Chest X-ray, AP view. Patient: 31 years old, sex F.
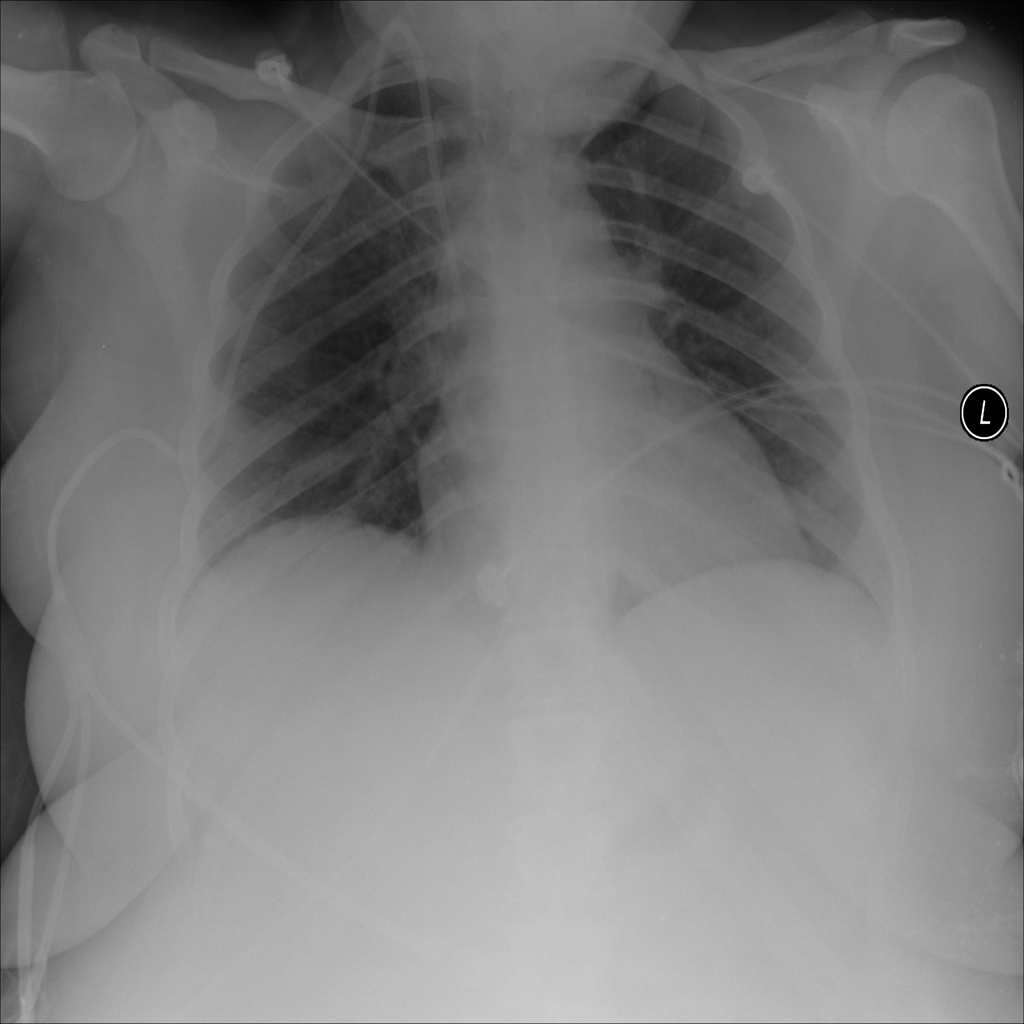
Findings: No Finding